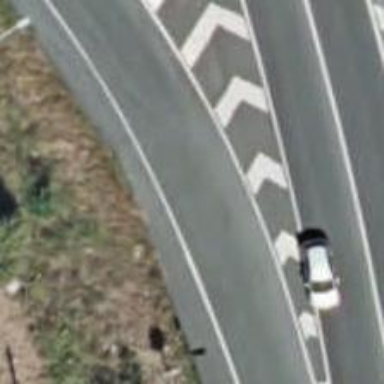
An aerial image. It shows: Road with "give way" sign.